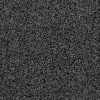
Atmospheric dust classification: dusty